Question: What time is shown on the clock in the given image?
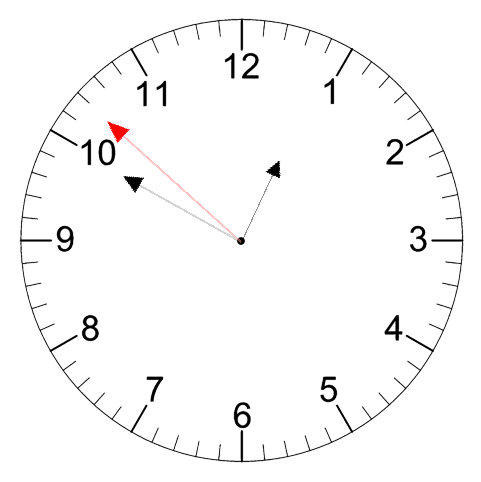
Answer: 12:49:52